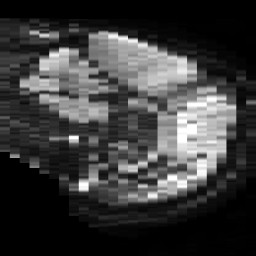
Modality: TRACE
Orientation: sagittal
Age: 87
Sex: male
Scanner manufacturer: philips
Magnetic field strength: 3 T
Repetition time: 4.124 s
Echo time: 0.06073 s